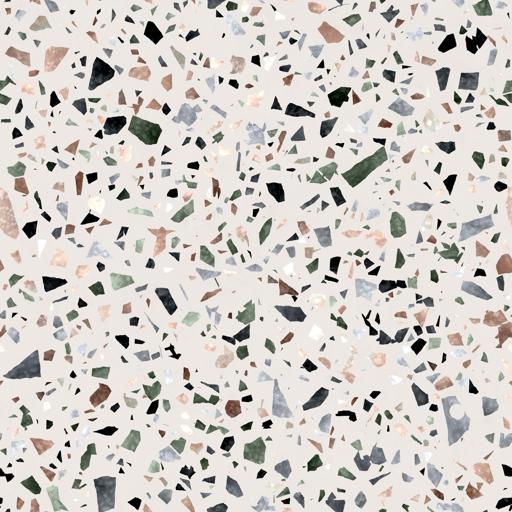
Tags: colorful terrazzo white